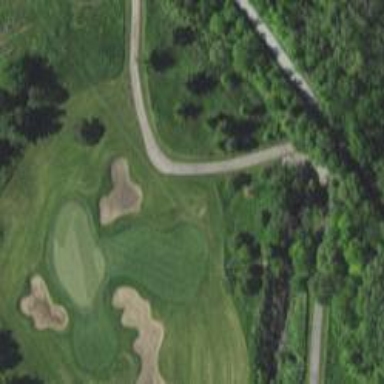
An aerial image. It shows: Golf fairway surrounded by grass.